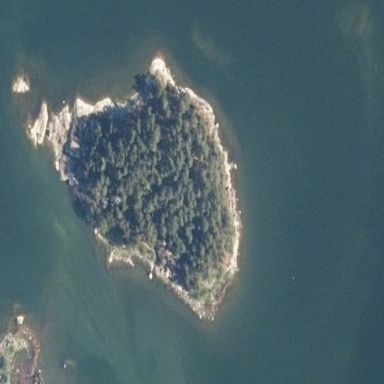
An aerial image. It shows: Island with natural coastline.